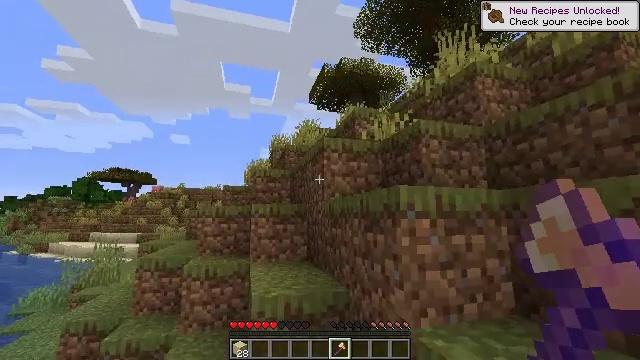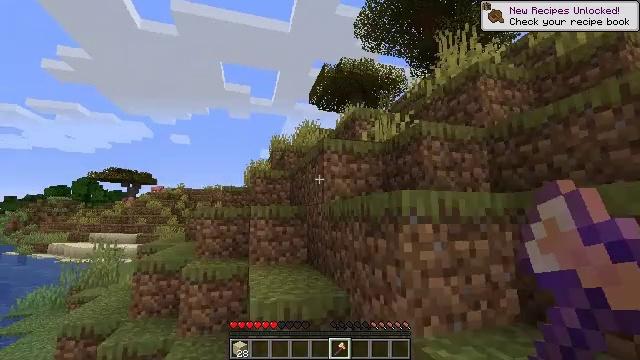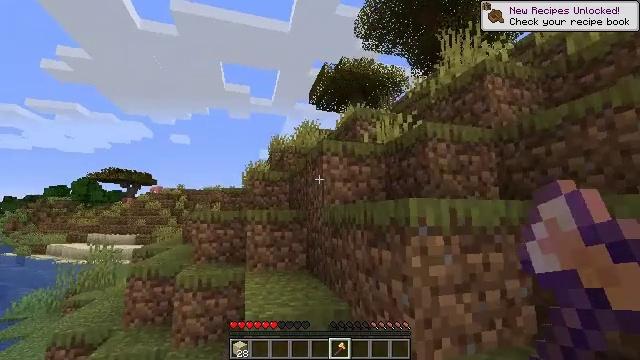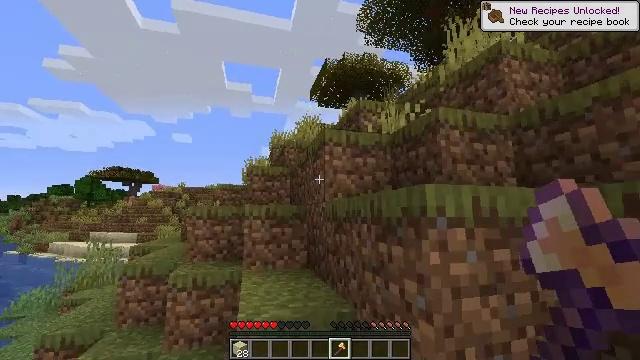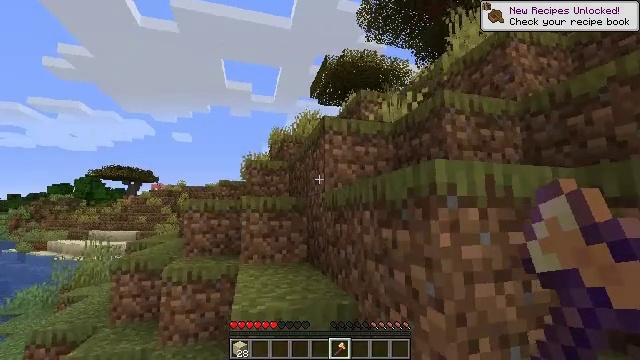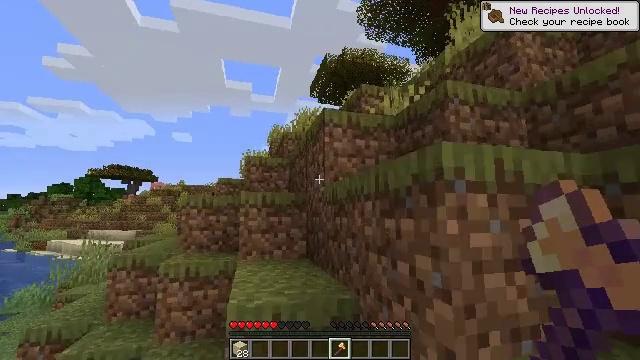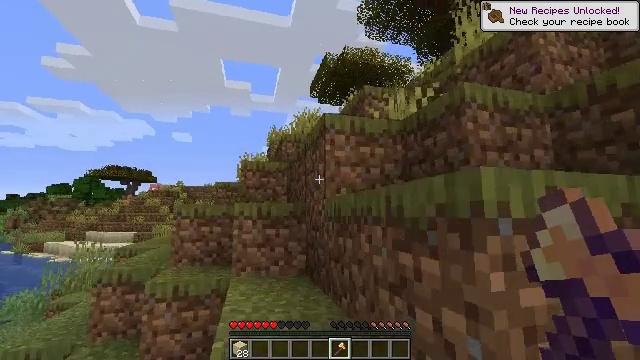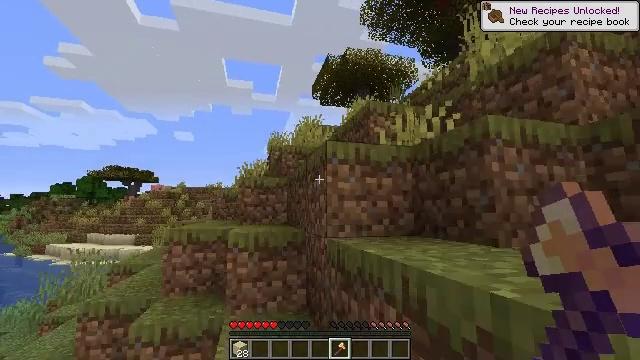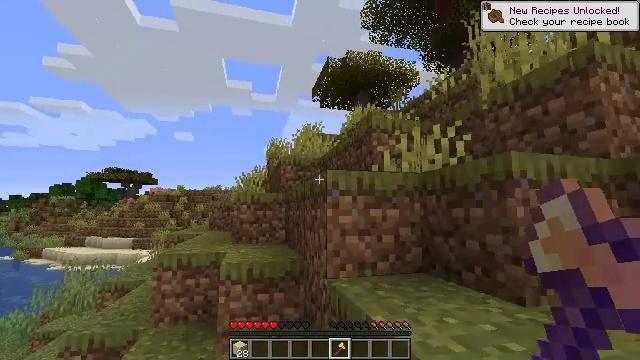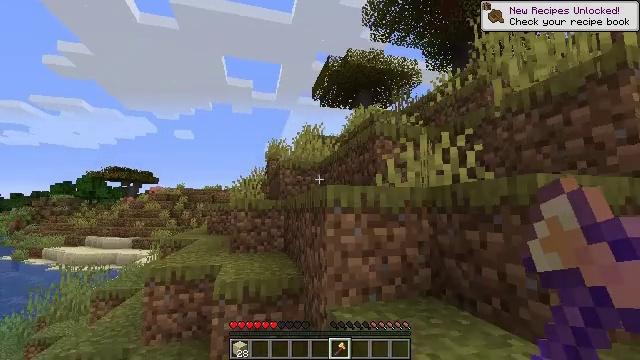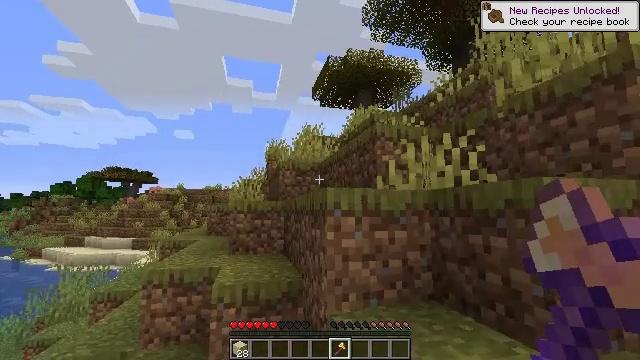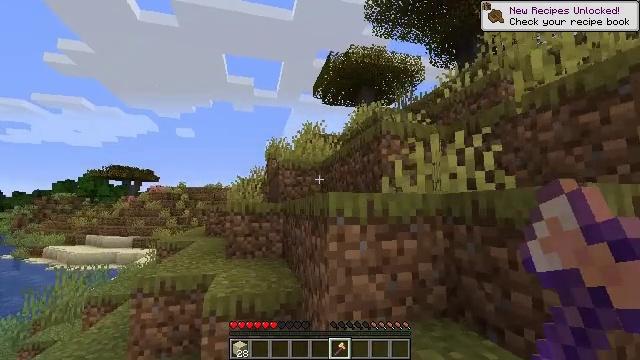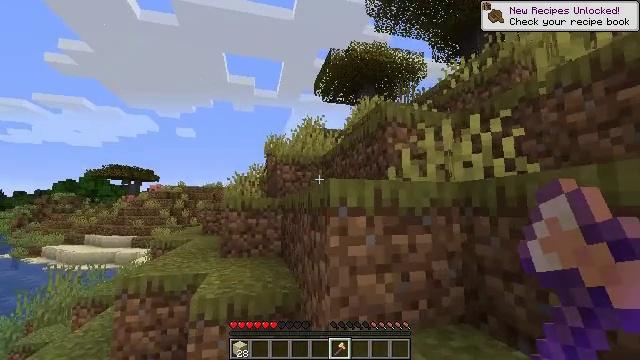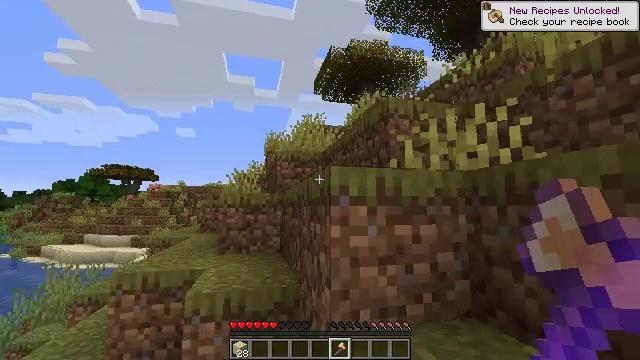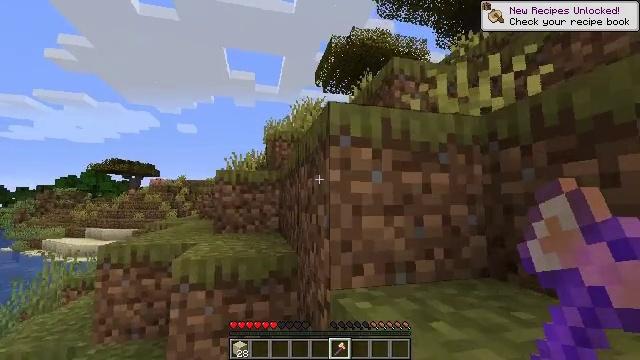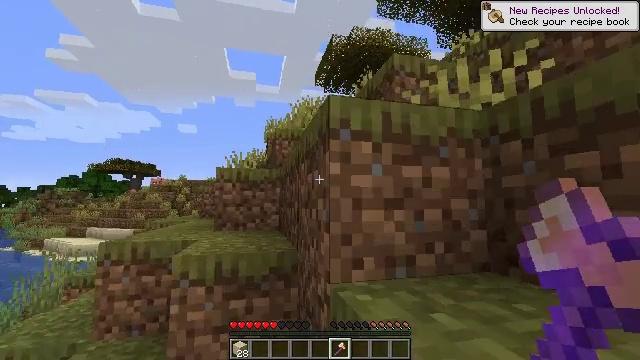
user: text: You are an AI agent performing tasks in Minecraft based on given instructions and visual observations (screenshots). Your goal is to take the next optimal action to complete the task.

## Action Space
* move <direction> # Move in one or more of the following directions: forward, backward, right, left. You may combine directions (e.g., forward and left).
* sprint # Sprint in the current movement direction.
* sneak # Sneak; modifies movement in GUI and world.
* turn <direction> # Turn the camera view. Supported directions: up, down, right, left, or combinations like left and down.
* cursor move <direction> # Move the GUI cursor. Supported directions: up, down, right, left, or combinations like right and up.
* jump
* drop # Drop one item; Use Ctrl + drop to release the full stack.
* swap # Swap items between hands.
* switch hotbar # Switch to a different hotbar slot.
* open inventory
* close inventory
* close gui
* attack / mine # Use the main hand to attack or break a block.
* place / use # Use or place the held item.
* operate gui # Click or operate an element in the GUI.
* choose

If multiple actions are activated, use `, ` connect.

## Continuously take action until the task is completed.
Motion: motion action
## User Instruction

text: Harvest the acacia log from the forest.
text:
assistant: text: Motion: move forward, jump
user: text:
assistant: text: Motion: move forward
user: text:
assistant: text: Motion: move forward
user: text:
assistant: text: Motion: move forward
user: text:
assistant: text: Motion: move forward
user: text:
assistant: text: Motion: move forward, jump
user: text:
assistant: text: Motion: move forward, jump
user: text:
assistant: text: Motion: move forward, jump
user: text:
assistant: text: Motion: move forward, jump
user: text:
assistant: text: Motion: move forward, jump
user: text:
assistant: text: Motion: move forward
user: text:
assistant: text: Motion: move forward
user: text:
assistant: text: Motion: move forward
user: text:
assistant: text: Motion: move forward
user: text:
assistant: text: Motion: move forward
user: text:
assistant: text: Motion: move forward, jump
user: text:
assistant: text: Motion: move forward, jump
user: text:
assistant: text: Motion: move forward, jump
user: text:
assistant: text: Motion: move forward, jump
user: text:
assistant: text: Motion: move forward, jump
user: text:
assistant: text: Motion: move forward, jump
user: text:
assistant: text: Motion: move forward, jump
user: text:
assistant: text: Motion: move forward
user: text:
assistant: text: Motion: move forward
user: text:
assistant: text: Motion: move forward
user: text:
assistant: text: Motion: move forward
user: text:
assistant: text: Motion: move forward
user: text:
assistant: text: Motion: move forward, jump
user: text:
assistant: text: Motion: move forward, turn right and down, jump
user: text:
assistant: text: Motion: move forward, turn right, jump